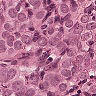
Metastatic tissue present: yes